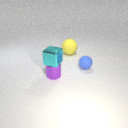
small purple metal cylinder to the left of large yellow rubber sphere